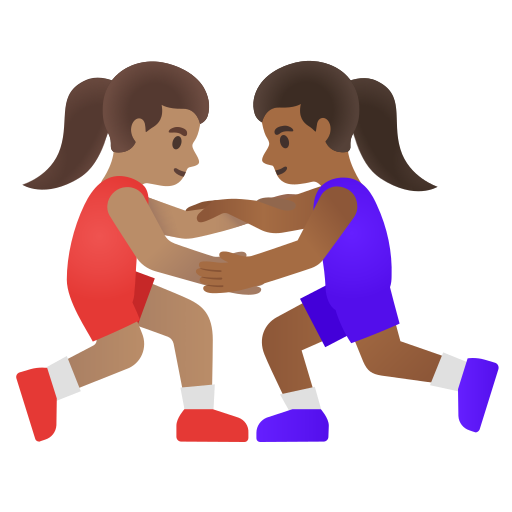
Emoji: 👩🏽‍🫯‍👩🏾